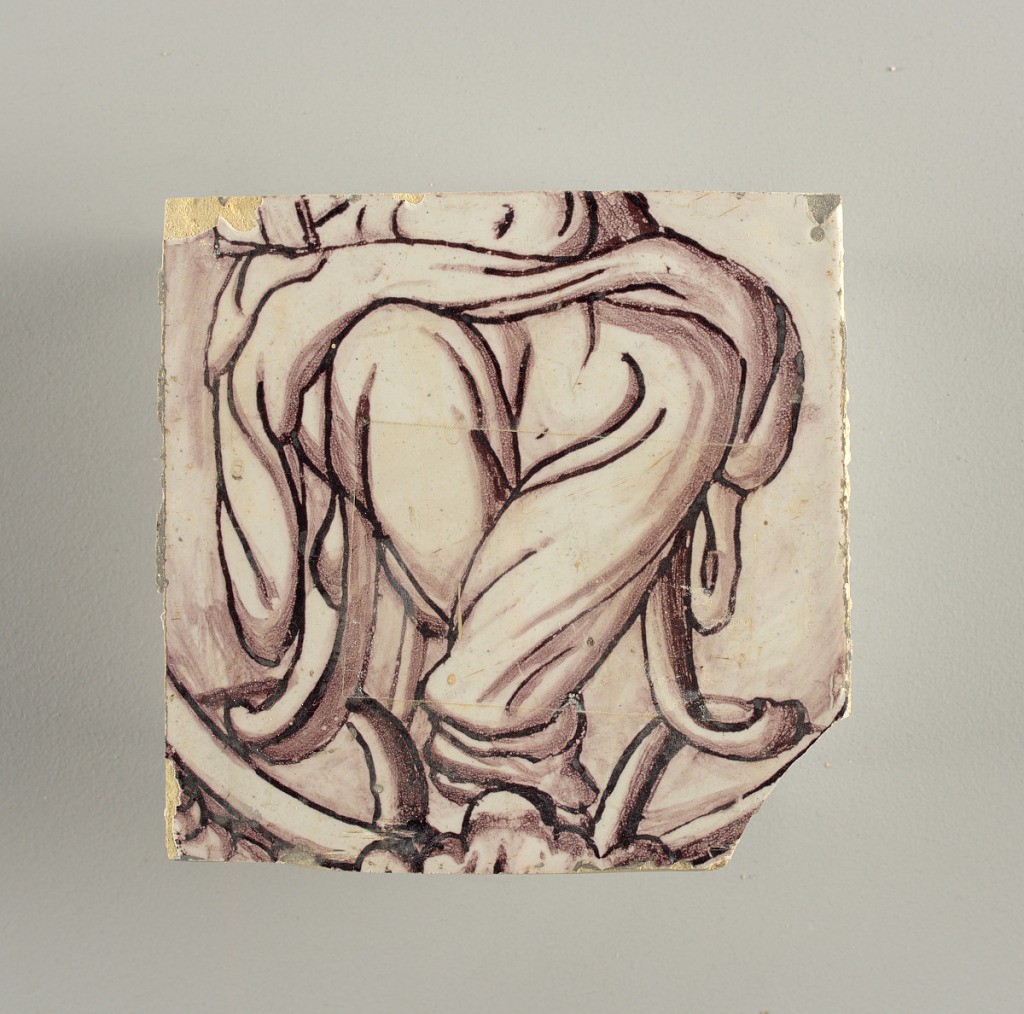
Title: Wall facing
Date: ca. 1725
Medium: tin-glazed earthenware, underglaze
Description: Running design for a frieze or a dado, composed of scrolls of foliage and strapwork, and four repeating motifs--a seated woman in a small upright oval medallion, a putto seated on a rocailled base, and strapwork in axial pattern.  The various panels, A to F, show various repeats of the same design, all being five tiles high and a varying number of tiles wide.